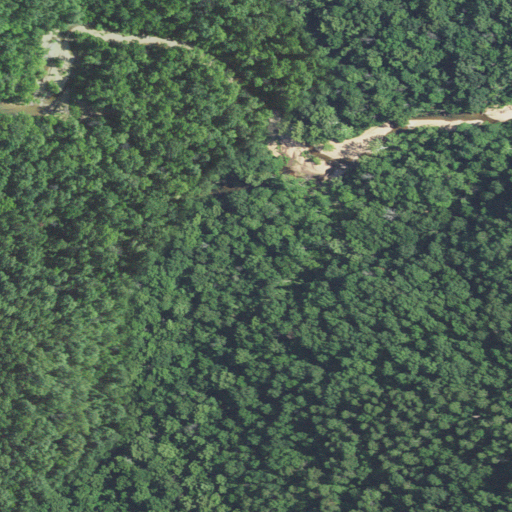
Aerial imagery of valley in Missouri named Sleuter Hollow containing deciduous forest and mixed forest